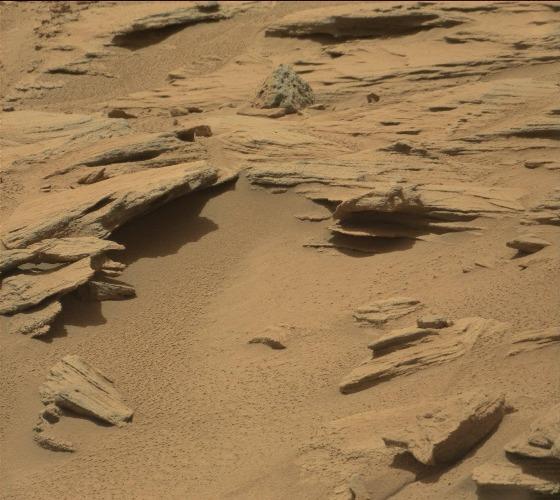
Terrain classes present: Bedrock, Gravel / Sand / Soil, Rock, Shadow